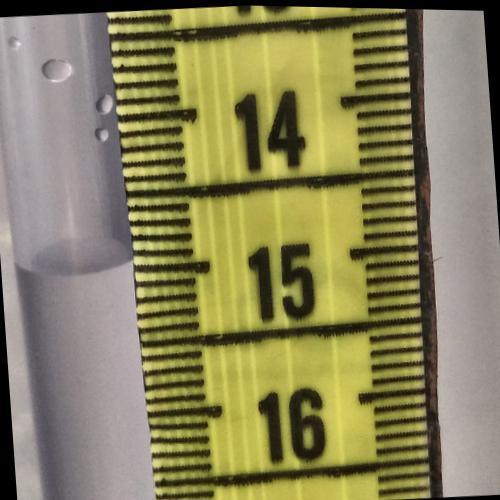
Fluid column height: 15.0 cm